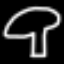
Label: mushroom